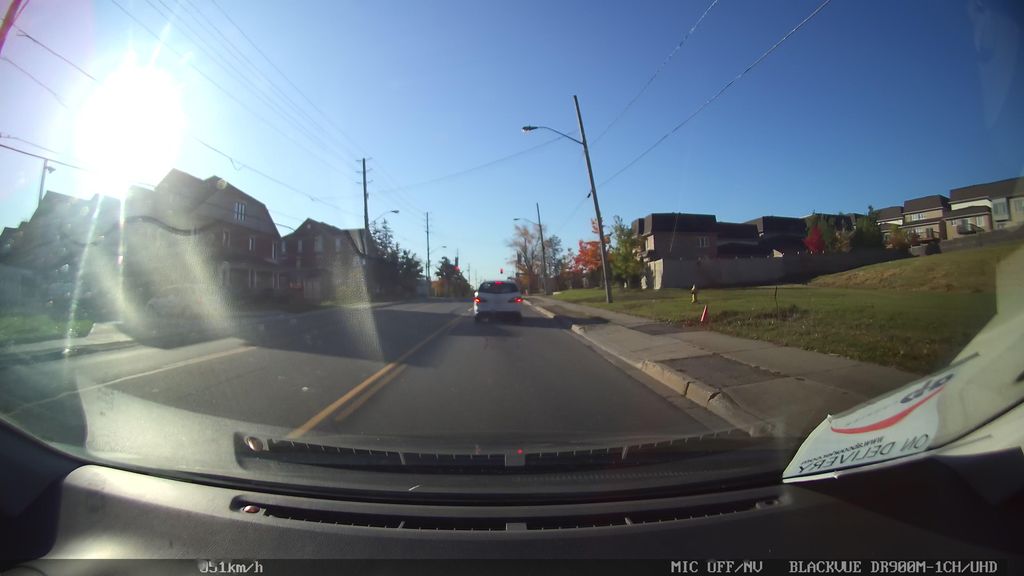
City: toronto